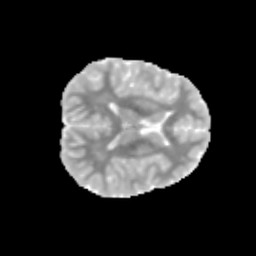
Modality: MD
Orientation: axial
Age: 12
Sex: male
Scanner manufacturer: siemens
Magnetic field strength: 3 T
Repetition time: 3.8 s
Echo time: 0.07 s